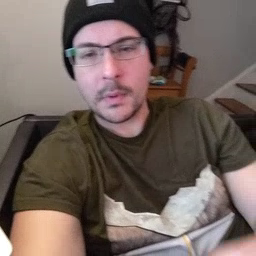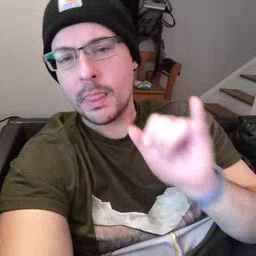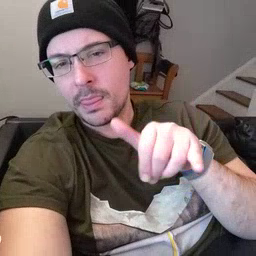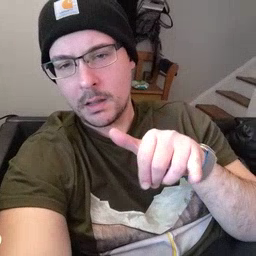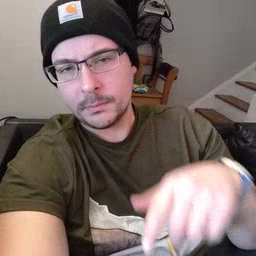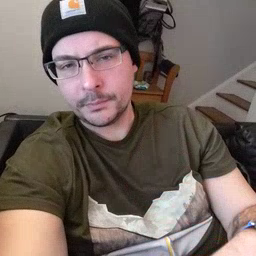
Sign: that